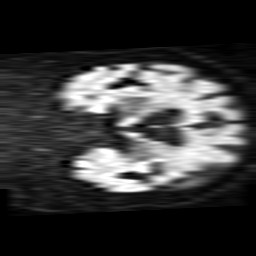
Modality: TRACE
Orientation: coronal
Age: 85
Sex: female
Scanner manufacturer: philips
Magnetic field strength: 1.5 T
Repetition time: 3.396 s
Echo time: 0.09411 s